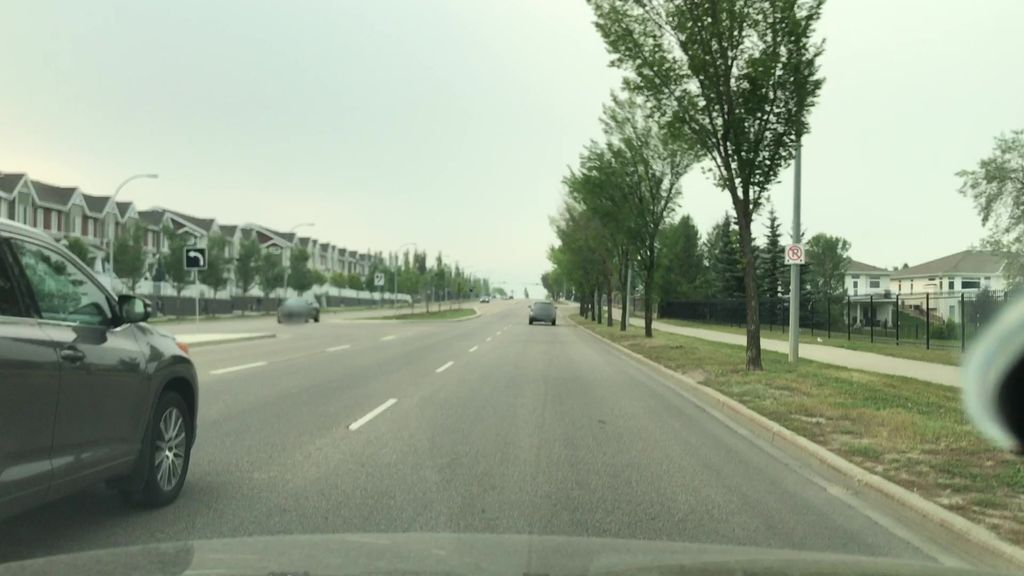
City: edmonton